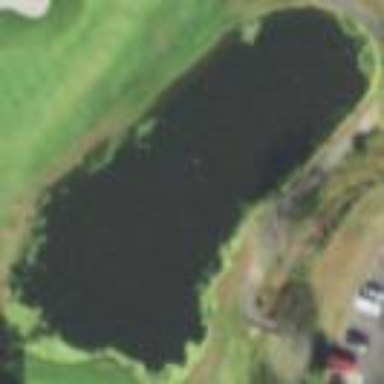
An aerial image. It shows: Water hazard on golf course. The hazard is natural water feature.